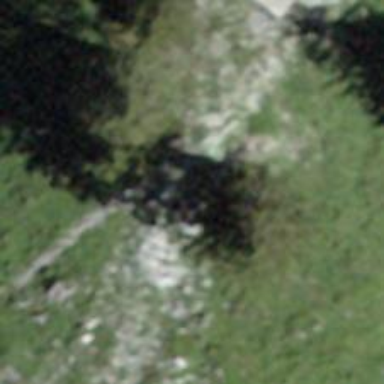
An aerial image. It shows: Single tag "natural: tree."